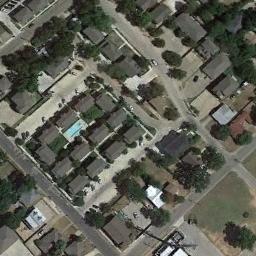
Label: residential